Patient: sex M, age 80
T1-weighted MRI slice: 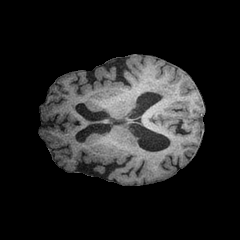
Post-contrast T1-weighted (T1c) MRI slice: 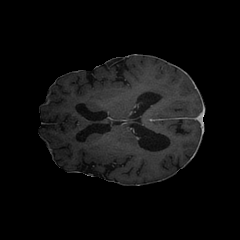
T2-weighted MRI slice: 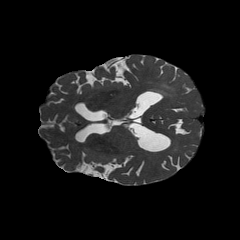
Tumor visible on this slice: yes
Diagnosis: Glioblastoma, IDH-wildtype
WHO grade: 4